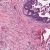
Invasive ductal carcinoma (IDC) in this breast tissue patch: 1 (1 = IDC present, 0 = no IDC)